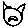
Label: cat